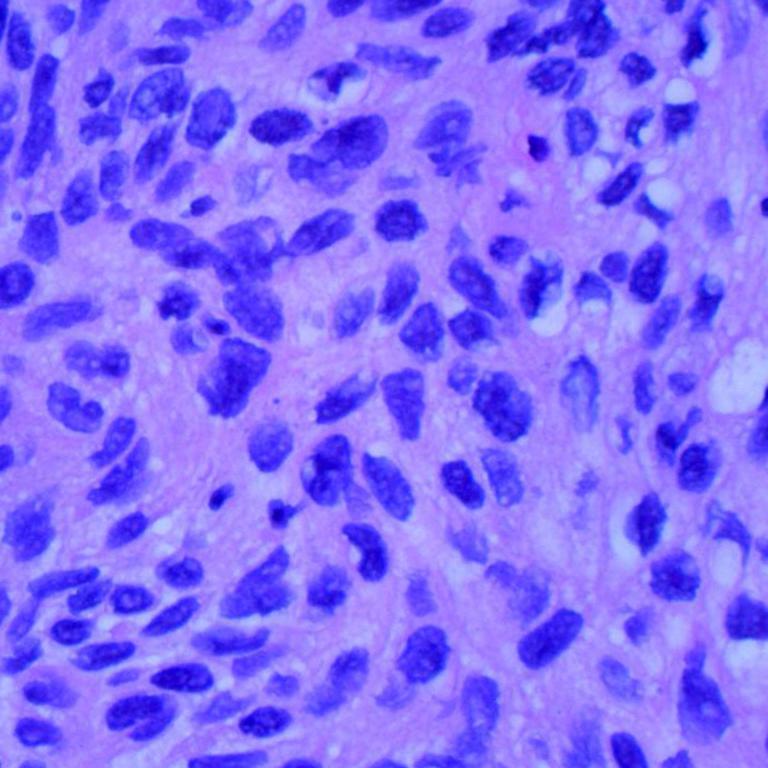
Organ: lung
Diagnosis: squamous carcinomas